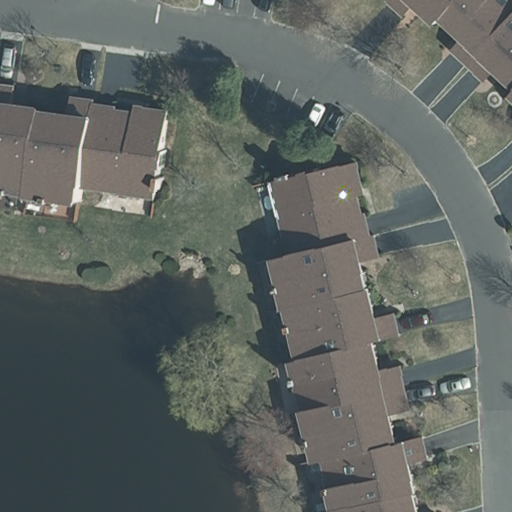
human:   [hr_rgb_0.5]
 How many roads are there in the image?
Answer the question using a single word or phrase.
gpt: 2

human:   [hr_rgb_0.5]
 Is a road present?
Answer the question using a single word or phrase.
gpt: yes

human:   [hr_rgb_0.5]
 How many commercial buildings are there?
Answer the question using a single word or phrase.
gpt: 0

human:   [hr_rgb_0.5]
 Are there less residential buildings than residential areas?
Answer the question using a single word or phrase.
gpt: no

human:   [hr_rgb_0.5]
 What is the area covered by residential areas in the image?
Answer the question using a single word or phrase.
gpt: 10632m2

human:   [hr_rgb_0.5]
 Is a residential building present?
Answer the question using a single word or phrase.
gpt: yes

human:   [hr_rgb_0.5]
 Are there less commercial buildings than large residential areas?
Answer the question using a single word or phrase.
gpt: yes

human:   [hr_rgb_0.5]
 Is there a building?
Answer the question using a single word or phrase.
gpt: yes

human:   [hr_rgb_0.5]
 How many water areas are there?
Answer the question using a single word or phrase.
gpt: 1

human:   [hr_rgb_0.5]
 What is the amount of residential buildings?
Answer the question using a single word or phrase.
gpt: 3

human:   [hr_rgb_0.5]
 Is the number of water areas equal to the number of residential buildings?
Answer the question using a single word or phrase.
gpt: no

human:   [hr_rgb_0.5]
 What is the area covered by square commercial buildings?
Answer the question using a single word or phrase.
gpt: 0m2

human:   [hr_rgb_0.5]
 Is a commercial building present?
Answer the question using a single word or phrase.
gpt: no

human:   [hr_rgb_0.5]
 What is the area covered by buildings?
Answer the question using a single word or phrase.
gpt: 974m2

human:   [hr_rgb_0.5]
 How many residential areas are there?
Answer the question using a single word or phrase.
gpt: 1

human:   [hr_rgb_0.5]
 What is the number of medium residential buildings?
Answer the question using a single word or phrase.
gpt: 2

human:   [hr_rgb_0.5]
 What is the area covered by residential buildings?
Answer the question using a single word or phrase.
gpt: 974m2

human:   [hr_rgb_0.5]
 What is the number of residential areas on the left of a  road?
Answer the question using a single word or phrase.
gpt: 0

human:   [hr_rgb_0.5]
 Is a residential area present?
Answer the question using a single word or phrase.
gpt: yes

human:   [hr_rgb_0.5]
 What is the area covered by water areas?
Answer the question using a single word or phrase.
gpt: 1924m2

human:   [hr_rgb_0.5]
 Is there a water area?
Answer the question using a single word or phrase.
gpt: yes

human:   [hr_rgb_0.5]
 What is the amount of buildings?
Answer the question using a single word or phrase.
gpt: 3

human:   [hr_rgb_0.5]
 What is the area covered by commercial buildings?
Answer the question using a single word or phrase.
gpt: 0m2

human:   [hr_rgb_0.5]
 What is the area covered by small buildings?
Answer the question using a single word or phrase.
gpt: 0m2

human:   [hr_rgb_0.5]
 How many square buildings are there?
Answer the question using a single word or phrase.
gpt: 0

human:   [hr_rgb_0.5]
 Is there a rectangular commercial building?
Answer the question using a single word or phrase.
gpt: no

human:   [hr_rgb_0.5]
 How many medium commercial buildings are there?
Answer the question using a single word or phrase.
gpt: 0

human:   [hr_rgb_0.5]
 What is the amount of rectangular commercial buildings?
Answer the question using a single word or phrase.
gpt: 0

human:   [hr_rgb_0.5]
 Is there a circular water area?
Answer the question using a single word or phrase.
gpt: no

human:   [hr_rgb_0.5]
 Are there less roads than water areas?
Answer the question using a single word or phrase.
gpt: no

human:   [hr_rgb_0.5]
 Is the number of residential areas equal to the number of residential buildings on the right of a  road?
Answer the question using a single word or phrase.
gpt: no

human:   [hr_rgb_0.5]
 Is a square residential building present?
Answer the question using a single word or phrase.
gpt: no

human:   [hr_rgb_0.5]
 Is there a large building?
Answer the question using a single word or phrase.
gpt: yes

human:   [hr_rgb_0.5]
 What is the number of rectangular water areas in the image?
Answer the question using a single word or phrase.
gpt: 0

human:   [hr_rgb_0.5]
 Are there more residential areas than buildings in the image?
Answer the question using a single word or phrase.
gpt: no

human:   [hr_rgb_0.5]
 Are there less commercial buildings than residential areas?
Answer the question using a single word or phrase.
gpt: yes

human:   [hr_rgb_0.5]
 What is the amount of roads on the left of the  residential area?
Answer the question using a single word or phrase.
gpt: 1

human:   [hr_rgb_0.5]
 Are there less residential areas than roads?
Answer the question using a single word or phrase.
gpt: yes

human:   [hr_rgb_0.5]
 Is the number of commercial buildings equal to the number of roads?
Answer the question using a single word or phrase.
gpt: no

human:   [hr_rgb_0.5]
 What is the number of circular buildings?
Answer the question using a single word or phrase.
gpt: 0

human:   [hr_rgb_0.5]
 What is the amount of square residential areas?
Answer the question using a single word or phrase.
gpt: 0

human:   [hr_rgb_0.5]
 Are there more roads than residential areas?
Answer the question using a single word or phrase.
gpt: yes

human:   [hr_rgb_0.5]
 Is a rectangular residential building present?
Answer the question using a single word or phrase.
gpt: yes

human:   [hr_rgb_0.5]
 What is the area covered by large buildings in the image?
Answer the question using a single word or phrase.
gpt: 604m2

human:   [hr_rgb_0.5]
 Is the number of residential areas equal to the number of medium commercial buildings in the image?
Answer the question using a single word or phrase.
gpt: no

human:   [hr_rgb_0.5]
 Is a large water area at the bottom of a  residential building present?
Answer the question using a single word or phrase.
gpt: yes

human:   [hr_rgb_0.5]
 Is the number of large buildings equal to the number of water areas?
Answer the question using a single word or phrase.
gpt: yes

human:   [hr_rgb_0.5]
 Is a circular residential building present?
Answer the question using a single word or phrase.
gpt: no

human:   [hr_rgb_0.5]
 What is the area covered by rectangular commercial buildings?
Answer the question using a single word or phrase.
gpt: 0m2

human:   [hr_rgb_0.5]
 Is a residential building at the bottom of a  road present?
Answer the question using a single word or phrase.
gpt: yes

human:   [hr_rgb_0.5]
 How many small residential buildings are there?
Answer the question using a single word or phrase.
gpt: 0

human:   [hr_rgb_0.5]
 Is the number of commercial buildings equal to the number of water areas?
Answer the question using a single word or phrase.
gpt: no

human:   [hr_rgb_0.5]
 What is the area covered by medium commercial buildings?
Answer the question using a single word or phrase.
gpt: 0m2

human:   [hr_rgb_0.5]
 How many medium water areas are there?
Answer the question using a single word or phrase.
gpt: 0

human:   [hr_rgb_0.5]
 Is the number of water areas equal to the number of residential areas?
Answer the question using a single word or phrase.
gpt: yes

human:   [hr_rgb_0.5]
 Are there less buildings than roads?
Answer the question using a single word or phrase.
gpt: no

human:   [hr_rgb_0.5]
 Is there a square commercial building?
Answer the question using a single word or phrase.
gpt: no

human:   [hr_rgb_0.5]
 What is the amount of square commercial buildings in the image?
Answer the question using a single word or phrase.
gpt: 0

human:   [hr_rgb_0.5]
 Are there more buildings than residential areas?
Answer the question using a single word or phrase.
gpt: yes

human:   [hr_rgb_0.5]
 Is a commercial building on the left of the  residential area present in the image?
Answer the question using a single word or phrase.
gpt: no

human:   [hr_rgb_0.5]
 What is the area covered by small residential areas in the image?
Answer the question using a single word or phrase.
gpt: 0m2

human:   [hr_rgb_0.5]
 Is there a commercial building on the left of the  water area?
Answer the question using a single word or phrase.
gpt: no

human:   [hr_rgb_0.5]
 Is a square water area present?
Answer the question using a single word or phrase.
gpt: no

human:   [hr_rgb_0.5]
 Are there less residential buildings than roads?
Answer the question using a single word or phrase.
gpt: no